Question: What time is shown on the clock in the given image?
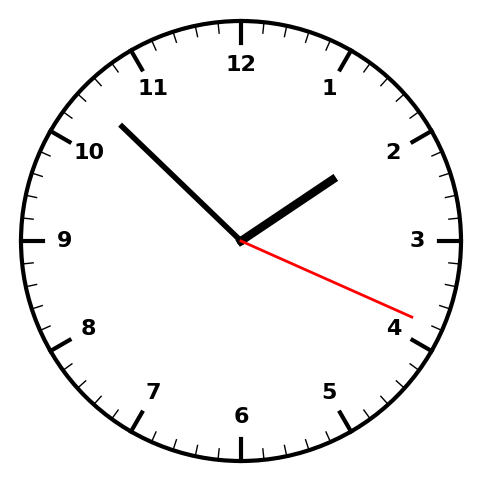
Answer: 01:52:19